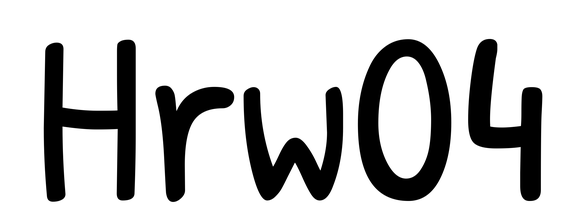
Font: PatrickHand-Regular